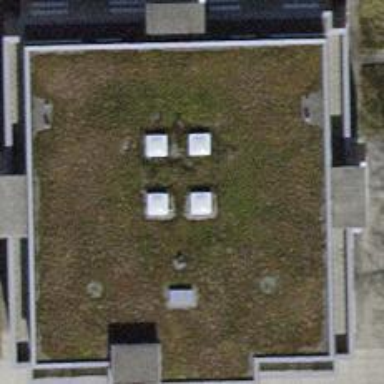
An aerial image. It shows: Office building with flat roof.